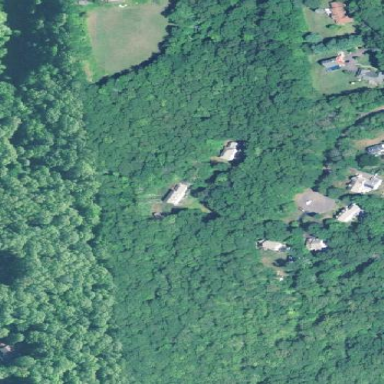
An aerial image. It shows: Nature reserve surrounded by woodland.